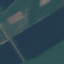
Land use / land cover: AnnualCrop